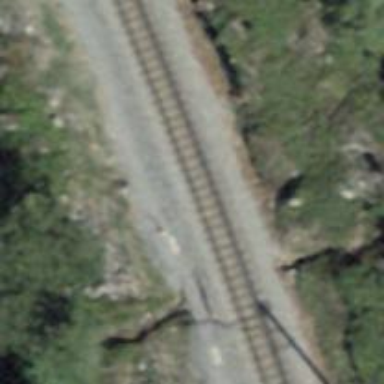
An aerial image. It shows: Narrow-gauge railway track electrified by contact line.